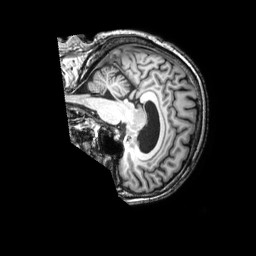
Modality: T1w
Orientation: sagittal
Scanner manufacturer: philips
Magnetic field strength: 3 T
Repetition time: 0.009899 s
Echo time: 0.004604 s